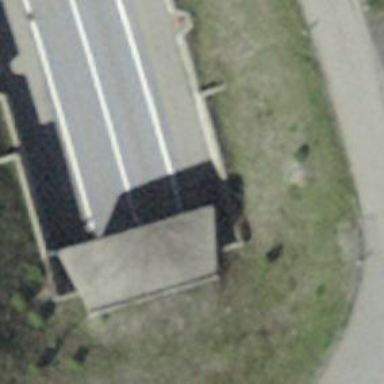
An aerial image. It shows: Retaining wall.